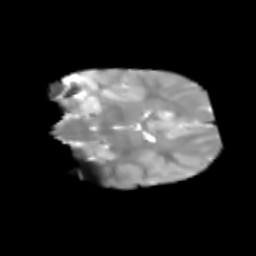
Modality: T2w
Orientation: coronal
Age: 6
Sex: female
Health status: healthy